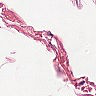
Metastatic tissue present: no